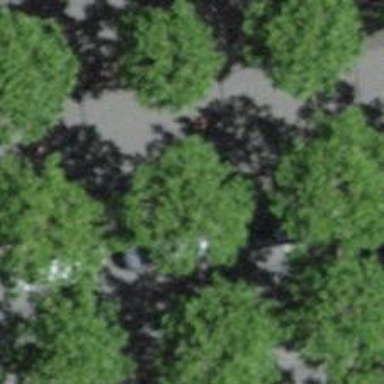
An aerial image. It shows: Avenue of broadleaved trees.